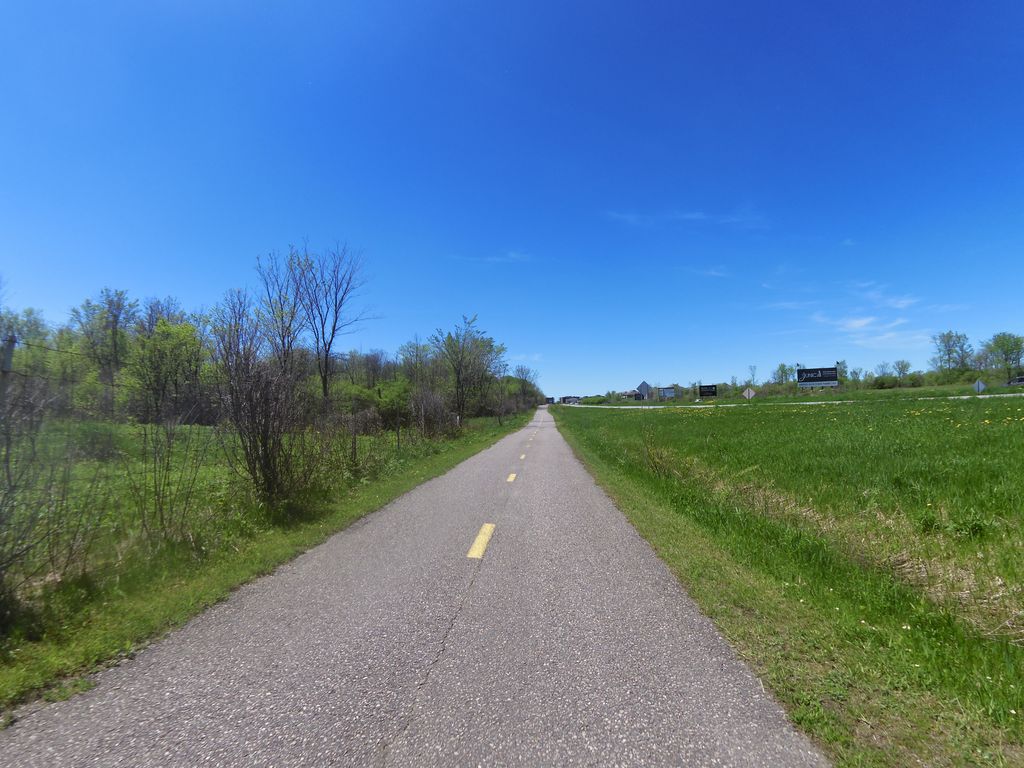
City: ottawa-gatineau